Question: I was trying to get nth highest salary from table using subquery and dense_rank method.
below are the results for each method.
'''
select Top 1 Salary
from (
select top 7 Salary from Employee order by Salary desc
) as Result
order by Salary
'''
This method returns 7th highest salary as: 3000
'''
select *
from (
select Salary, DENSE_RANK() Over(order by Salary desc) DRank
from Employee
) as Result
where DRank=7
'''
This method returns 7th highest salary as: 1000

Can anyone give me an idea about which method is correct and why?
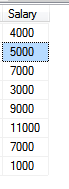
Answer: 'DENSE_RANK()' does not do what you want. It assigns incremental numbers . So there could be more than 6 records with a higher salary than the records ranked 7th.
The other query gives you the correct result, but could be simplified by using the 'OFFSET/FETCH' syntax, which is available in SQL Server since version 2012:
'''
select * from employee order by salary offset 6 rows fetch next 1 row only
'''